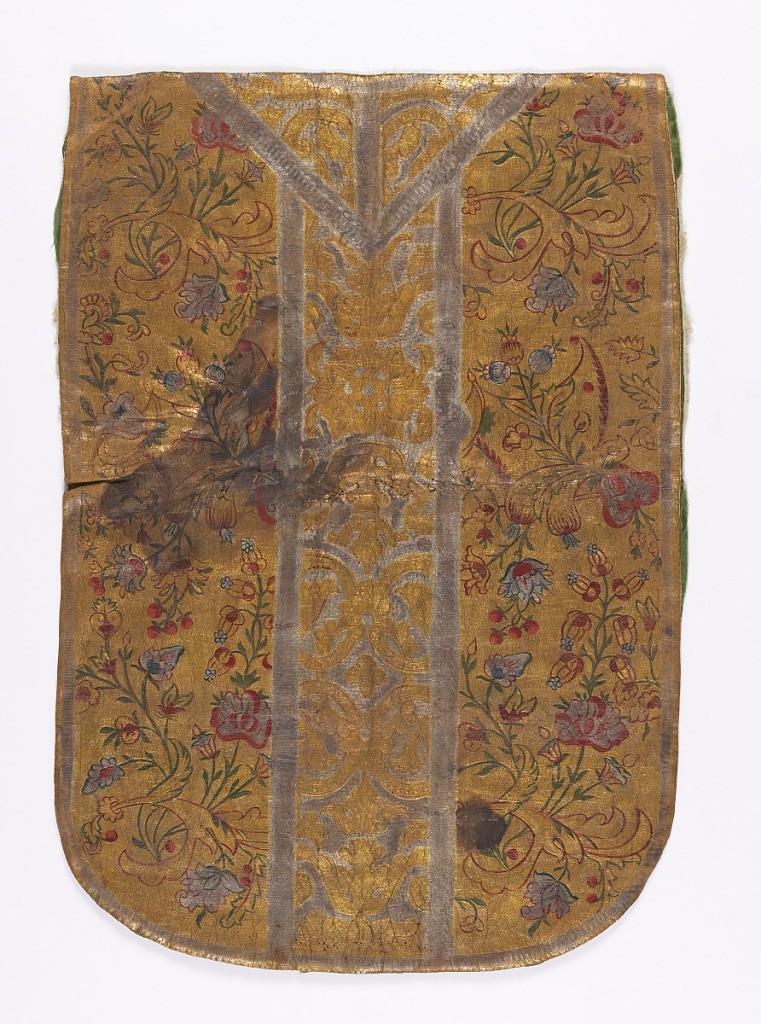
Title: Vestment
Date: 18th century
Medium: leather, lambs-wool, silk Technique: stamped, tooled, painted
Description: Gold ground with details of silver, red, green and blue painted over stamped repeat of scrolling leaves, flowers and berries, with central panel of stylized symmetrical curving motifs in silver and gold, which are stamped and tooled. Lined with lambs-wool and backed with modern green silk.